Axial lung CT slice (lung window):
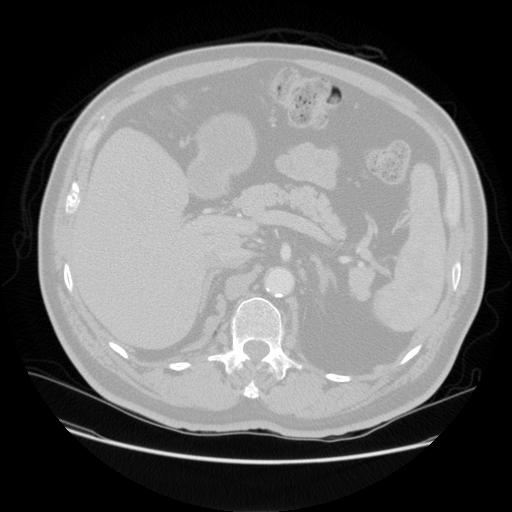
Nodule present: no